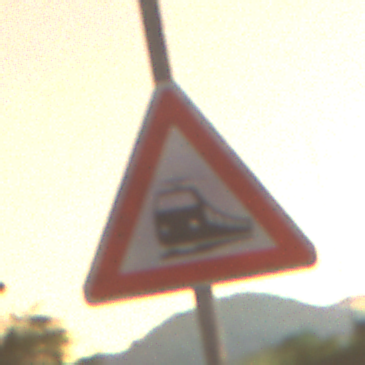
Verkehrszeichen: Bahnuebergang
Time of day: Night
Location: Outdoor (Suburban)
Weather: Clear
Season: NotSpecified
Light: Artificial